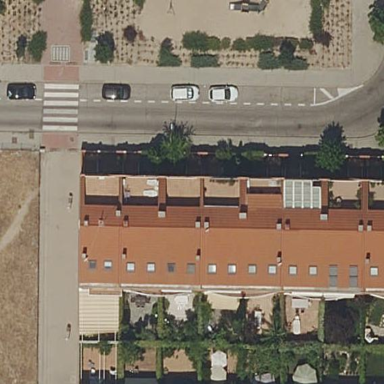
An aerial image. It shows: Terrace building.